Question: What is the result of this measurement?
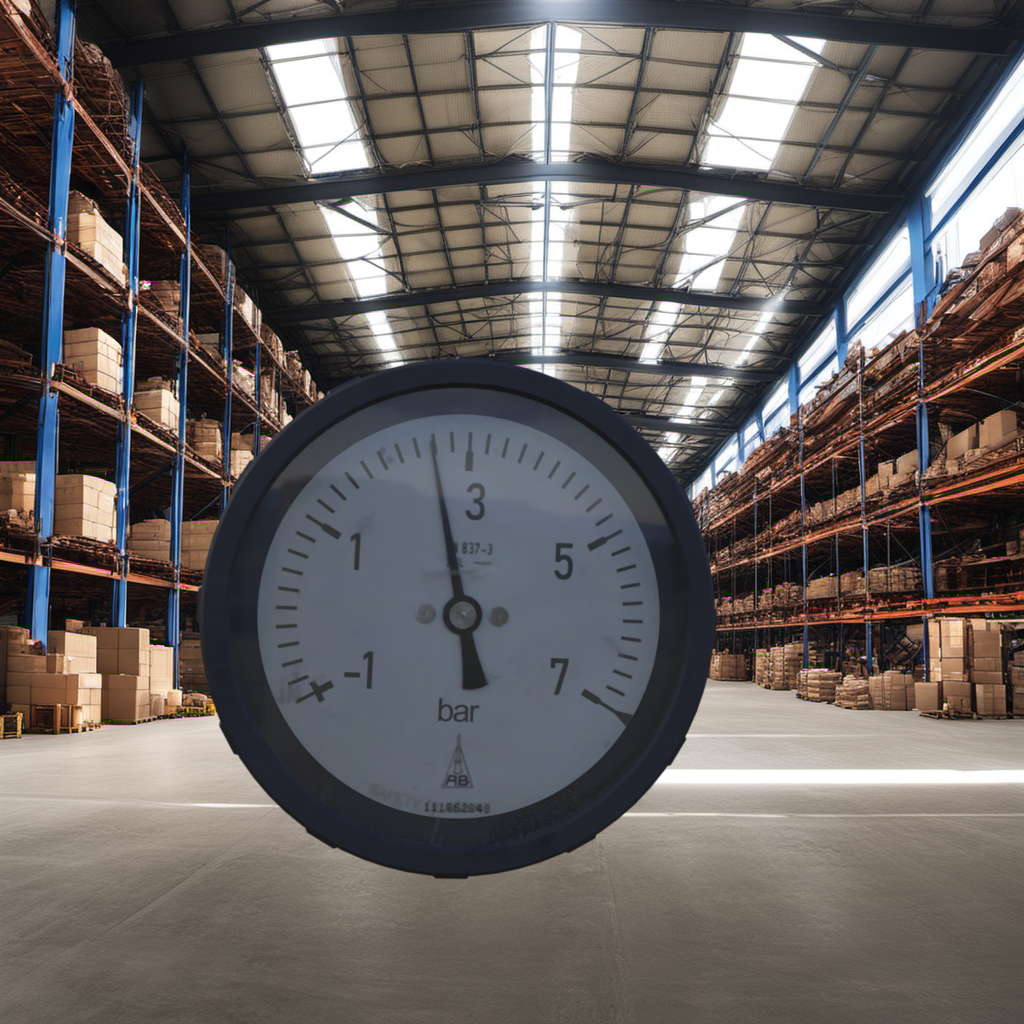
Answer: The result is 2.58
Question: What is the value range of this measurement?
Answer: The range is from -1 to 7
Question: What is the minimum and maximum value range of the measurement in the image?
Answer: The minimum value is -1 and the maximum value is 7